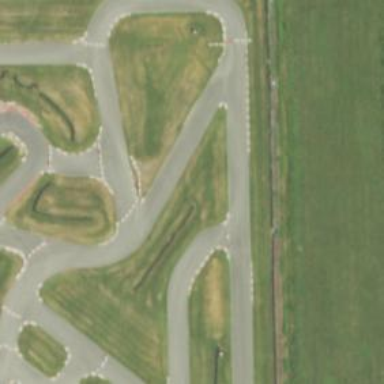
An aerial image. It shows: Karting raceway road for racing enthusiasts.